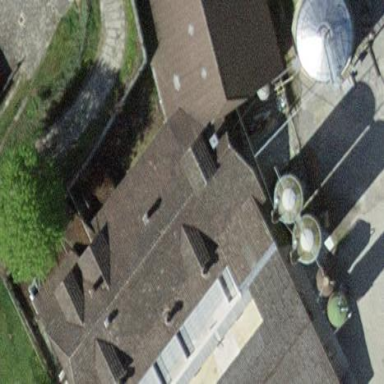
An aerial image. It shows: Sty building.